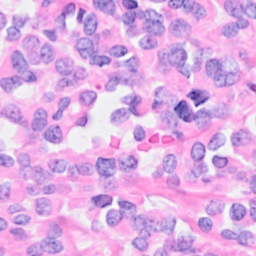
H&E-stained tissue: Breast